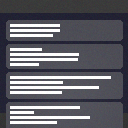
Screen state: on